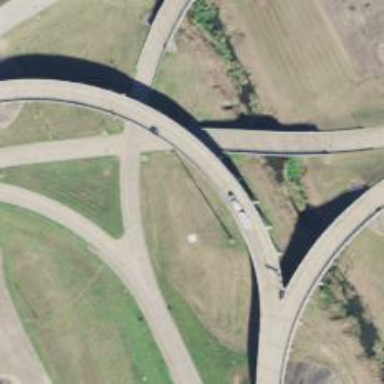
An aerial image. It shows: Viaduct bridge on secondary link road.